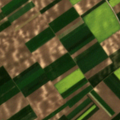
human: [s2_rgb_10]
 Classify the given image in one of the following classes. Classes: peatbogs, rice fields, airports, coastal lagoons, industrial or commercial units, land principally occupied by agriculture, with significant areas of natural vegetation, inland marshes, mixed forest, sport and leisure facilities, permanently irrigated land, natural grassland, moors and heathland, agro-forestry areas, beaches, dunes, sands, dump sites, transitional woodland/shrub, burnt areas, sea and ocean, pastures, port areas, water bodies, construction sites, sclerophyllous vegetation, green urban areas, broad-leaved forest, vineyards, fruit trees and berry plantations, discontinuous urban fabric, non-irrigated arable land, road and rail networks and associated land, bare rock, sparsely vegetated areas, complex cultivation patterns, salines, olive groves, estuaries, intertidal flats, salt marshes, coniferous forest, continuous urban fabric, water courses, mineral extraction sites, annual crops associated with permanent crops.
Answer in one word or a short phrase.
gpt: non-irrigated arable land